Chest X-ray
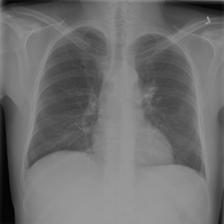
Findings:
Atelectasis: negative
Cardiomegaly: negative
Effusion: negative
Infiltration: negative
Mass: negative
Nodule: negative
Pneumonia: negative
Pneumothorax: negative
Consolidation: negative
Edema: negative
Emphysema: negative
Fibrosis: negative
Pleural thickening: negative
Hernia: negative